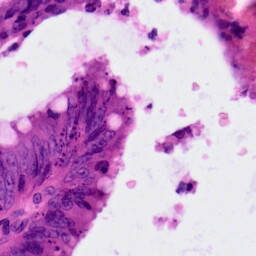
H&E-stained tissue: Colon